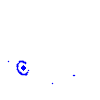
Particle: electron